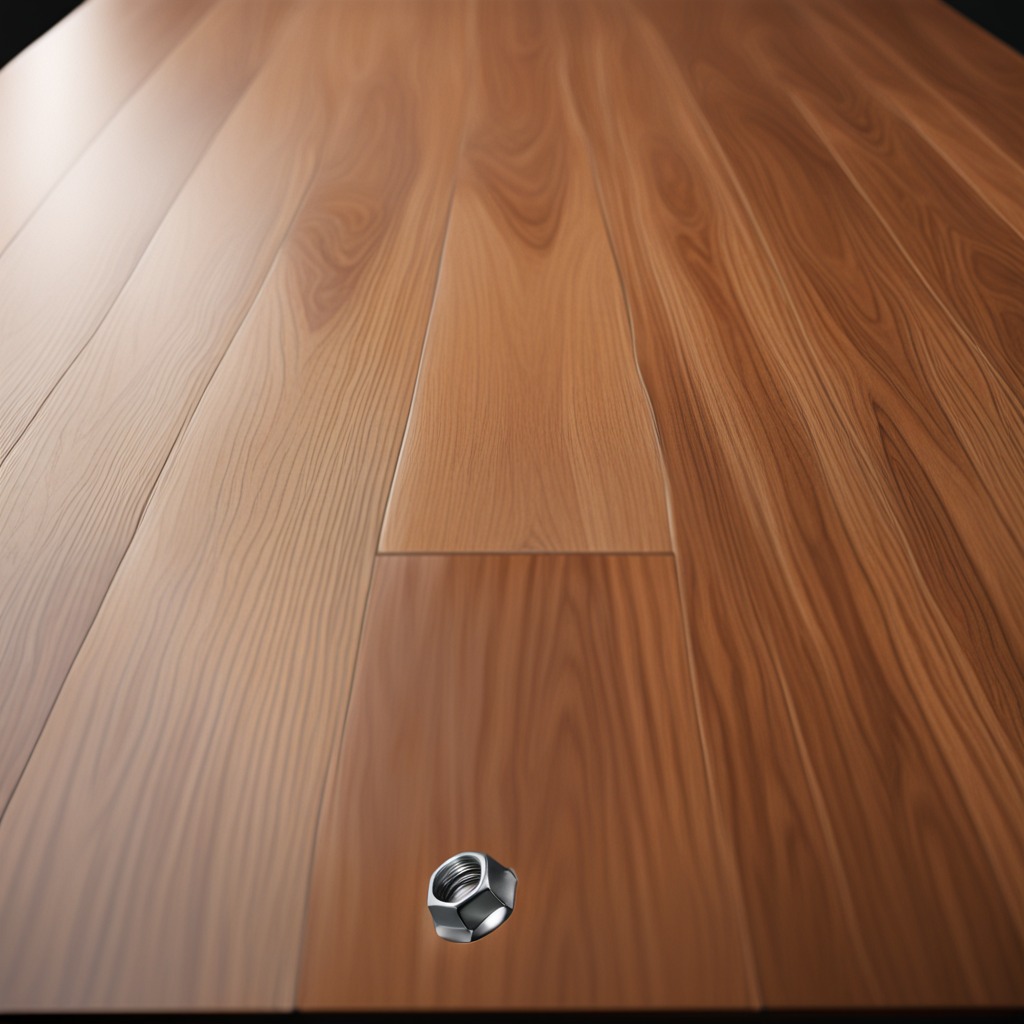
A metal nut is lying on a wooden table in a carpentry studio.